Interaction volume radius: 5 \u00c5
Interaction volume height: 10 \u00c5
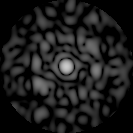
Disorder parameter: 0.7909